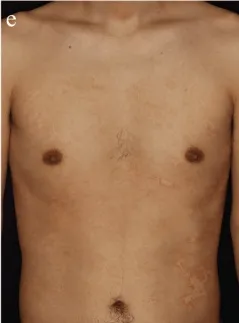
Clinical presentation. One week after presentation, the lesions showed a V-shape pattern on his upper chest.
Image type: medical_photograph (skin_photograph)